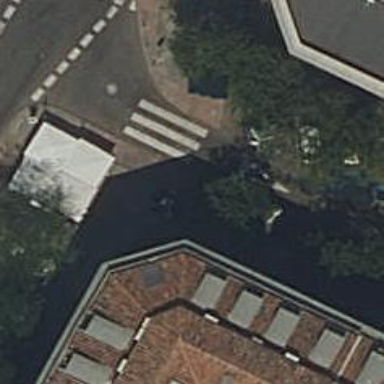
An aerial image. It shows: Uncontrolled zebra crossing on the road.